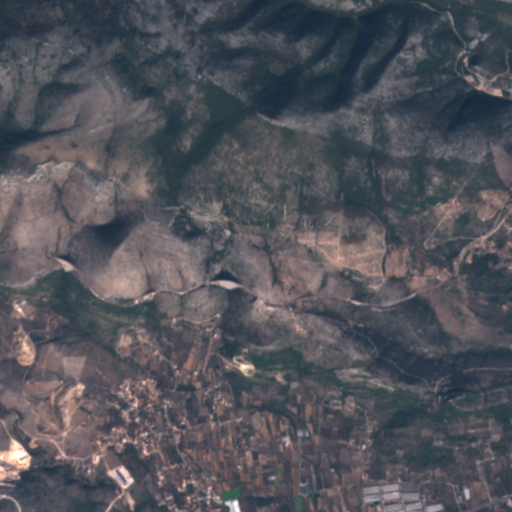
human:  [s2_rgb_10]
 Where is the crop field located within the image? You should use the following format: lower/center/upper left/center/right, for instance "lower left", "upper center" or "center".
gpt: The crop field is located in the lower of the image.
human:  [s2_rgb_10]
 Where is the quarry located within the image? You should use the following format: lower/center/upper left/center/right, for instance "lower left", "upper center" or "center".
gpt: The quarry is located in the lower left of the image.
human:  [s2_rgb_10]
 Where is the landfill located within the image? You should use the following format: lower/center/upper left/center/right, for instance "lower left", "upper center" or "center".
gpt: There is no landfill in the image.